Question: I know about asp.net charts but I want to create graphs in a different style, like:

I've tried in asp.net but I'm unable to do this. I think this some API of google or something similar might help. If anyone knows how I can create this style of charts, please help me (preferable with examples).
I got this sample from <URL>
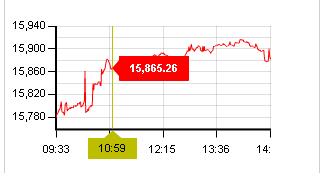
Answer: <URL>.